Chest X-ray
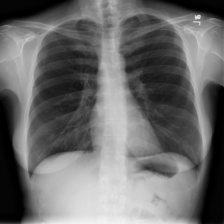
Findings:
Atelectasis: negative
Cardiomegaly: negative
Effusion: negative
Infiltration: negative
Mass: negative
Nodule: negative
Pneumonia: negative
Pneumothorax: negative
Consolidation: negative
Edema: negative
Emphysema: negative
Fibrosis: negative
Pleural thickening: negative
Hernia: negative